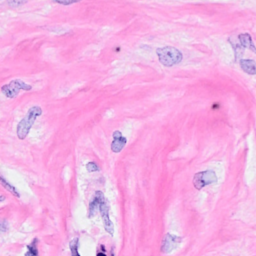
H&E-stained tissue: Breast